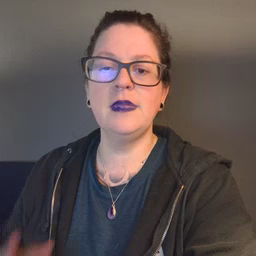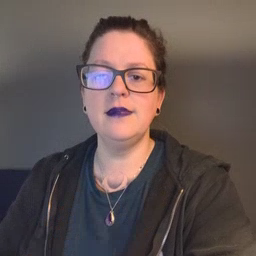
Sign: cut